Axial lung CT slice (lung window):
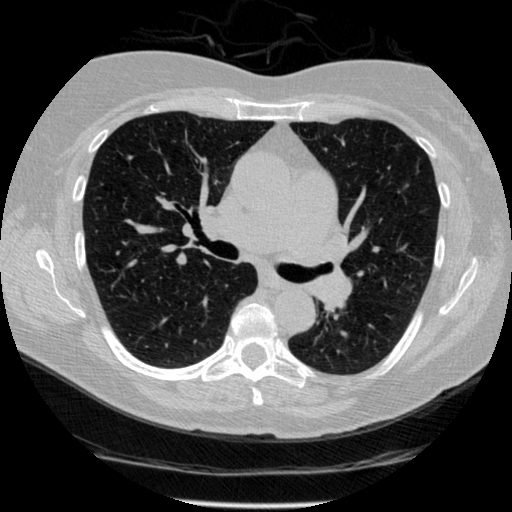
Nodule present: no